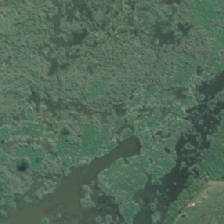
Land cover: herbaceous_freshwater_vege